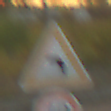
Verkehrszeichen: KurveLinks
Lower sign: Geschwindigkeit40
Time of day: SunriseSunset
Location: Outdoor (Suburban)
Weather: PartlyCloudy
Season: NotSpecified
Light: Natural